Question: I am developing a simple websocket server in PHP. I know there are quite a few existing implementations but I want to make my own so to learn the protocol better. I managed to do the handshaking fine and my clients connect to the server. I also managed to decode the data from the client but I have problems sending back messages. The client disconnects when it receives my response. Firefox says 'The connection to ws://localhost:12345/ was interrupted while the page was loading.'.
I used <URL> as a guide.
Here is my code for wrapping the data:
'''
private function wrap($msg = ""){
$length = strlen($msg);
$this->log("wrapping (" . $length . " bytes): " . $msg);
$bytesFormatted = chr(129);
if($length <= 125){
$bytesFormatted .= chr($length);
} else if($length >= 126 && $length <= 65535) {
$bytesFormatted .= chr(126);
$bytesFormatted .= chr(( $length >> 8 ) & 255);
$bytesFormatted .= chr(( $length ) & 255);
} else {
$bytesFormatted .= chr(127);
$bytesFormatted .= chr(( $length >> 56 ) & 255);
$bytesFormatted .= chr(( $length >> 48 ) & 255);
$bytesFormatted .= chr(( $length >> 40 ) & 255);
$bytesFormatted .= chr(( $length >> 32 ) & 255);
$bytesFormatted .= chr(( $length >> 24 ) & 255);
$bytesFormatted .= chr(( $length >> 16 ) & 255);
$bytesFormatted .= chr(( $length >> 8 ) & 255);
$bytesFormatted .= chr(( $length ) & 255);
}
$bytesFormatted .= $msg;
$this->log("wrapped (" . strlen($bytesFormatted) . " bytes): " . $bytesFormatted);
return $bytesFormatted;
}
'''
I tried it with Chrome and I got the following error, printed in the console: 'A server must not mask any frames that it sends to the client.'
I put some console printouts on the server. It is a basic echo server. I try with 'aaaa'. So the actual wrapped message must be 6 bytes. Right?

Chrome prints the above error. Note also that after wrapping the message I simply write it to the socket:
'''
$sent = socket_write($client, $bytesFormatted, strlen($bytesFormatted));
$this->say("! " . $sent);
'''
It prints 6 meaning 6 bytes are actually written to the wire.
If I try with 'aaa', Chrome doesn't print the error but doesn't call my onmessage handler either. It hangs as if waiting for more data.
Any help highly appreciated. Thanks.
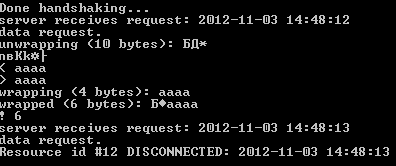
Answer: I had the same problem: for some messages sent from the server there was no response in the browser, for some the error "A server must not mask any frames ..." was displayed, though I did not add any mask.
The reason was in the handshake sent.
The handshake was:
'''
"HTTP/1.1 101 Web Socket Protocol Handshake
" .
...
"WebSocket-Location: ws://{$host}{$resource}
" . chr(0)
'''
That chr(0) was the reason, after I removed it everything works.